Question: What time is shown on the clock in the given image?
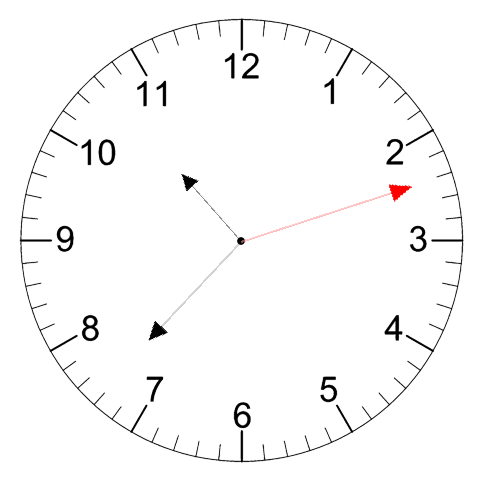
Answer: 10:37:12